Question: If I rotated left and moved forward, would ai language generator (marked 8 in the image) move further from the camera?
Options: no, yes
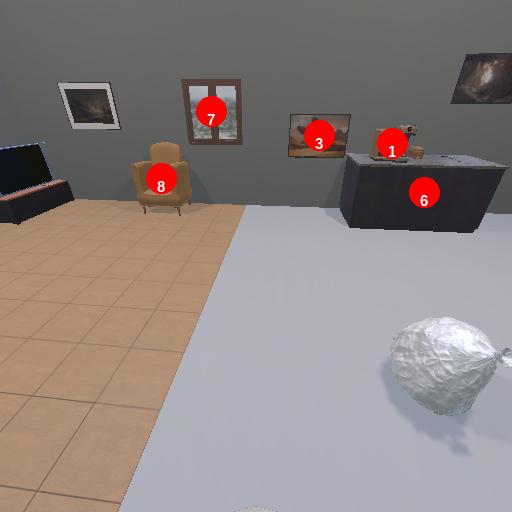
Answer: no